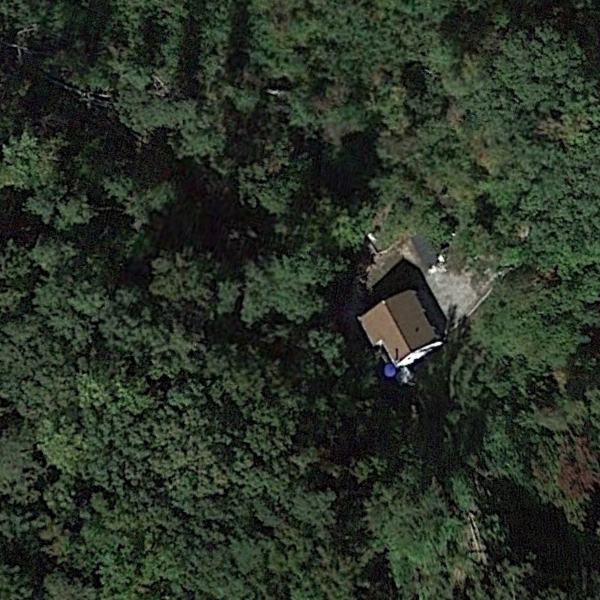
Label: SparseResidential